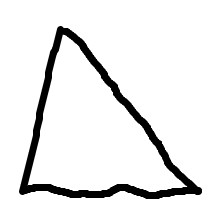
Shape: triangle